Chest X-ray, AP view. Patient: 47 years old, sex F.
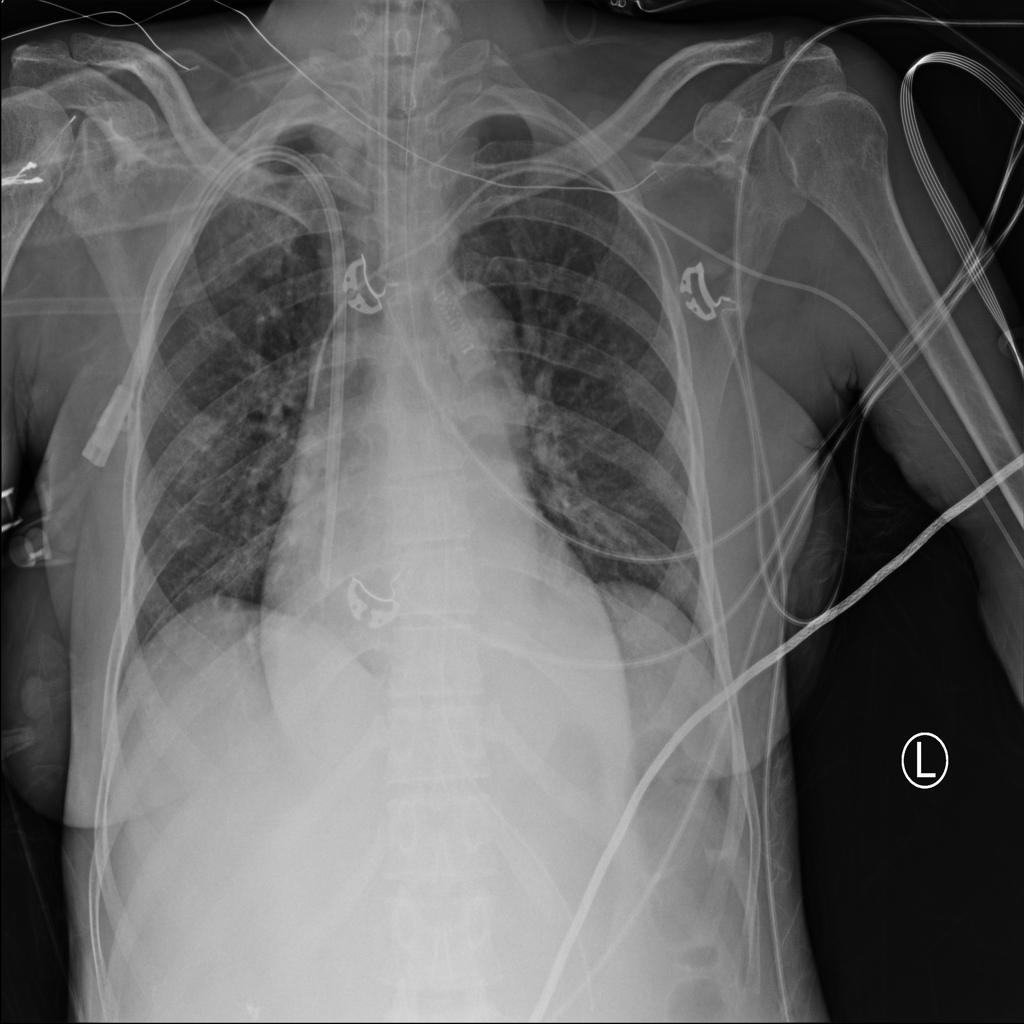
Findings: No Finding